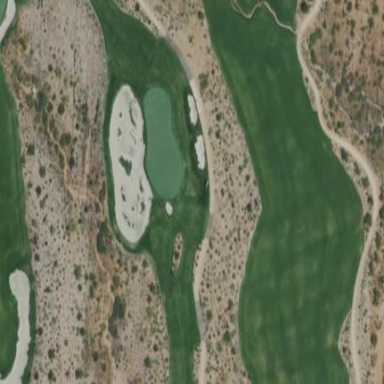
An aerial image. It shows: Golf fairway in the image.